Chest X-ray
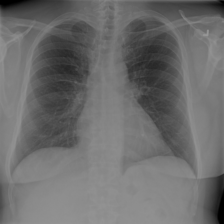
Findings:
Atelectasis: negative
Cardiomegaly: negative
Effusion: negative
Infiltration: negative
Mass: negative
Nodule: negative
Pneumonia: negative
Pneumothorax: negative
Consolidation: negative
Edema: negative
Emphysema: negative
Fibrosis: negative
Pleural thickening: negative
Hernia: negative